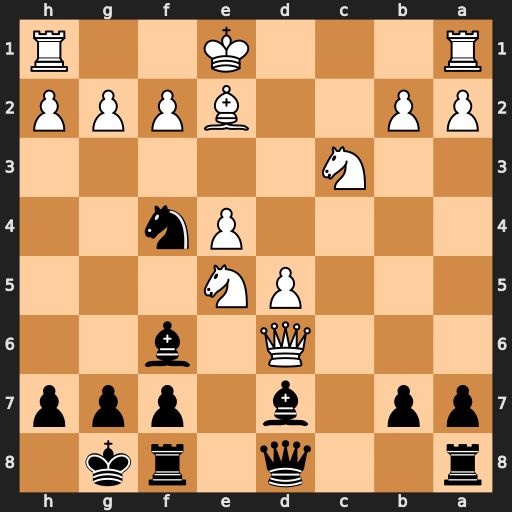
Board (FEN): r2q1rk1/pp1b1ppp/3Q1b2/3PN3/4Pn2/2N5/PP2BPPP/R3K2R
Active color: b
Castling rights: KQ
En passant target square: -
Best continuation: Nxg2+ Kf1 Bh3